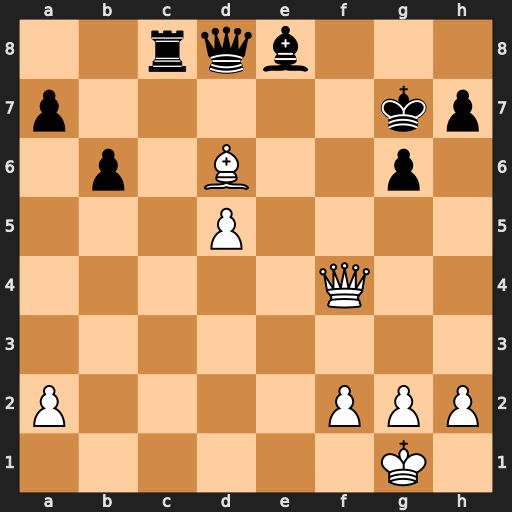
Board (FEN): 2rqb3/p5kp/1p1B2p1/3P4/5Q2/8/P4PPP/6K1
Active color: w
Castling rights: -
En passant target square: -
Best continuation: Qf8#